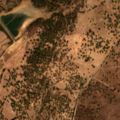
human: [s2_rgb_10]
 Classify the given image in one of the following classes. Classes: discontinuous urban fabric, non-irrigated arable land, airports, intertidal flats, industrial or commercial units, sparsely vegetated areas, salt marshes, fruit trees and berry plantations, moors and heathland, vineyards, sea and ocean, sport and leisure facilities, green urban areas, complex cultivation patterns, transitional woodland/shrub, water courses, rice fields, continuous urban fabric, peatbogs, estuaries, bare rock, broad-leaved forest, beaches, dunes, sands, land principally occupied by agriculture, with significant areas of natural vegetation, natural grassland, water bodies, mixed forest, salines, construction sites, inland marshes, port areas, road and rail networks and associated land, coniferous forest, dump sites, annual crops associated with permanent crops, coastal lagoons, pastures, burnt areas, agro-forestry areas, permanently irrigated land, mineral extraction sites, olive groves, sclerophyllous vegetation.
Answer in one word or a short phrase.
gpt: agro-forestry areas